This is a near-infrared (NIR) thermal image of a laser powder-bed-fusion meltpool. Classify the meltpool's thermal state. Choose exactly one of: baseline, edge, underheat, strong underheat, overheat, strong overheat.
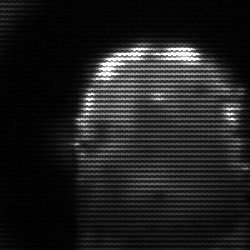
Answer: baseline